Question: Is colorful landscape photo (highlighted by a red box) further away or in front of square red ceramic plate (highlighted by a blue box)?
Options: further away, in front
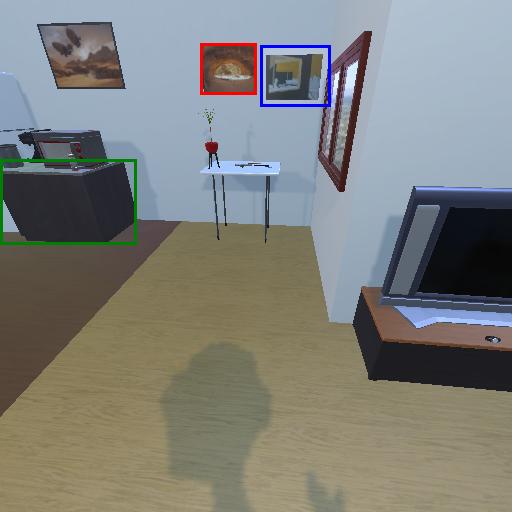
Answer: further away